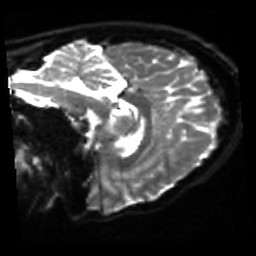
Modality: sbref
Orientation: sagittal
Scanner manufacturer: siemens
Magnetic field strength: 3 T
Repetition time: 4 s
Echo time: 0.0594 s